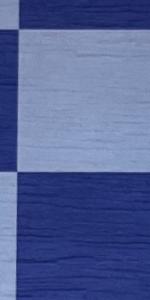
Label: Empty